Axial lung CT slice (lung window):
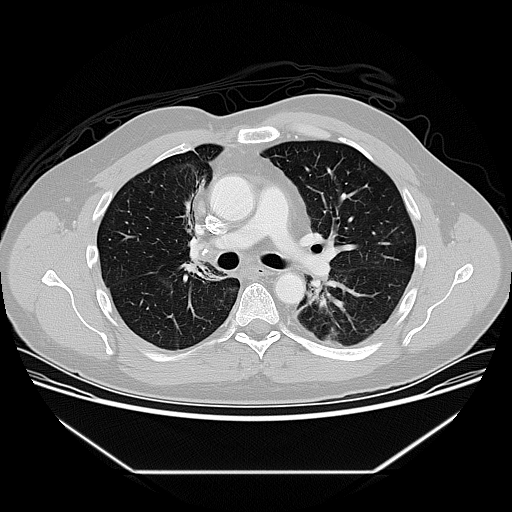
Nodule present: no